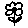
Label: flower